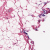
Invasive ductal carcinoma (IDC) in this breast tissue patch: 0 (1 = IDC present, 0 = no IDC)